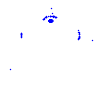
Particle: pion